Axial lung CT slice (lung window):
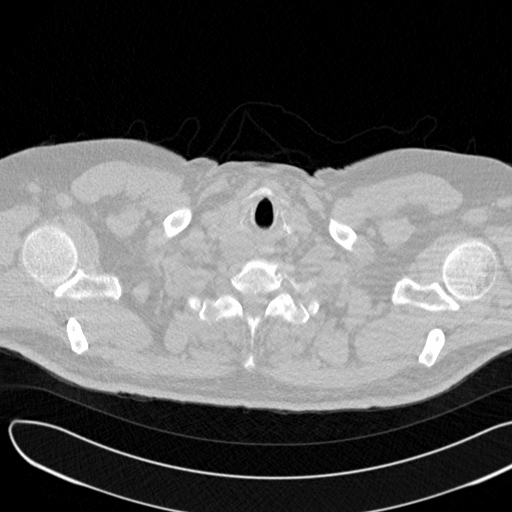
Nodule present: no